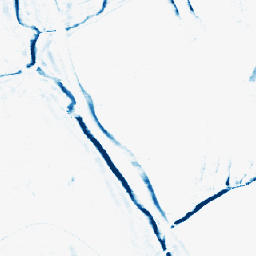
Category: morphological
Decomposition family: morphological_rect
Decomposition parameters: operation: closing
width: 10
height: 3
Upsampling method: nearest
Upsampling parameters: scale: 4
Upsampling scale: 4